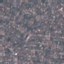
Land use / land cover class: Residential